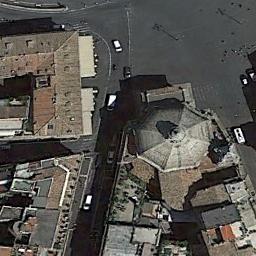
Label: church